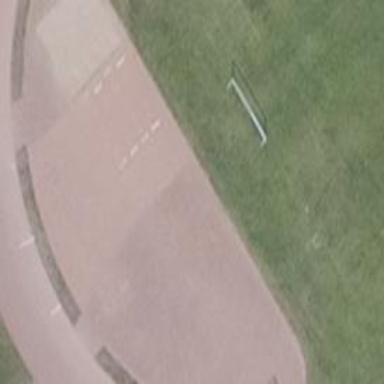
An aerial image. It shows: Athletics pitch with tartan surface for leisure sports.